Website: crate-barrel
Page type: newsletter-management
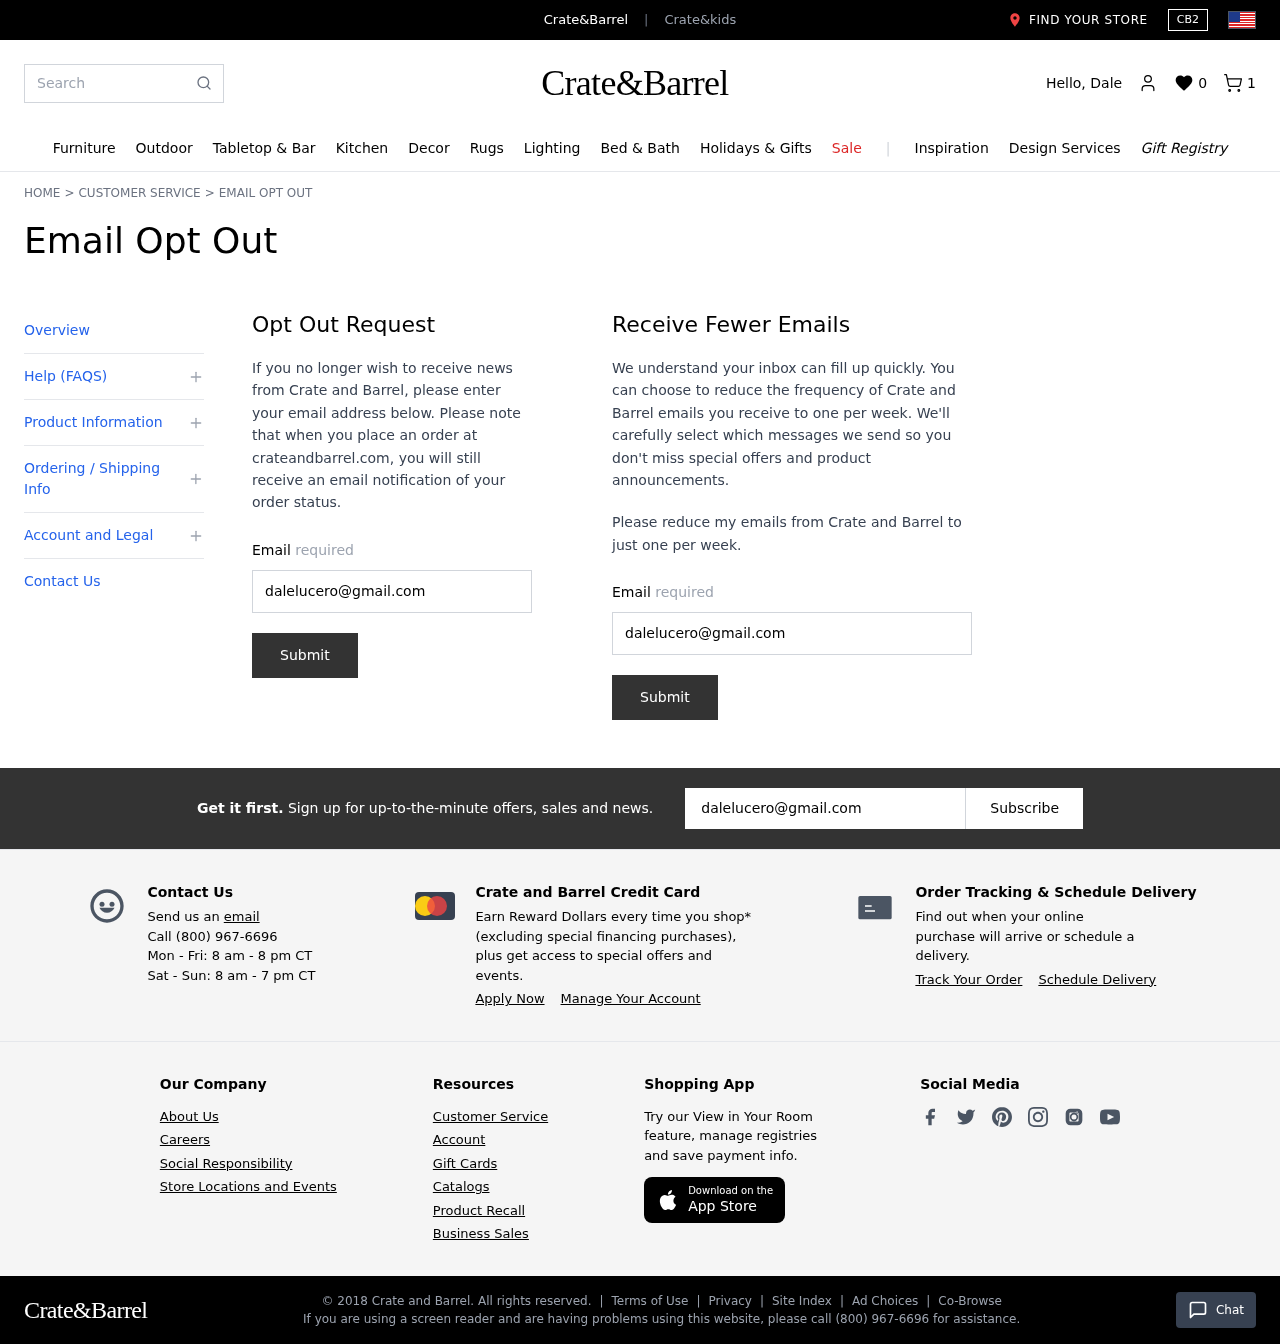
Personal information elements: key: PII_EMAIL
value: dalelucero@gmail.com
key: PII_EMAIL2
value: dalelucero@gmail.com
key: PII_EMAIL3
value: dalelucero@gmail.com
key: PII_FIRSTNAME
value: Dale
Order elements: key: ORDER_NUM_ITEMS
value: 1
Search elements: key: HEADER_SEARCH
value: Search
Other elements: key: WISHLIST_COUNT
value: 0